Question: '''
text
<select>
<option value="a">a</option>
<option value="b">b</option>
</select>
text
::selection {
background-color: yellow;
}
'''
Run HTML and CSS codes above on <URL>. Press command-A to select all stuff. You should see this effect:

You notice the background color of text "a" isn't yellow. How can I change text "a"'s background color to yellow?
Thank you.
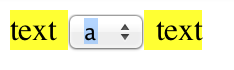
Answer: is this what you want?????
'''
select {
background-color: yellow;
}
'''
your updated fiddle :: <URL>